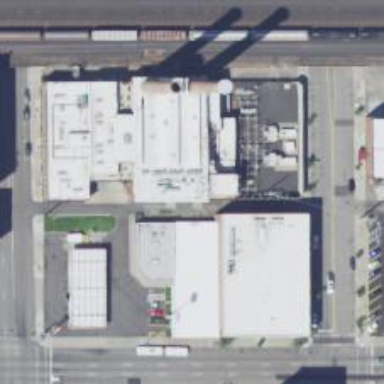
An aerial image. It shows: Tower on the roof of building.